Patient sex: M
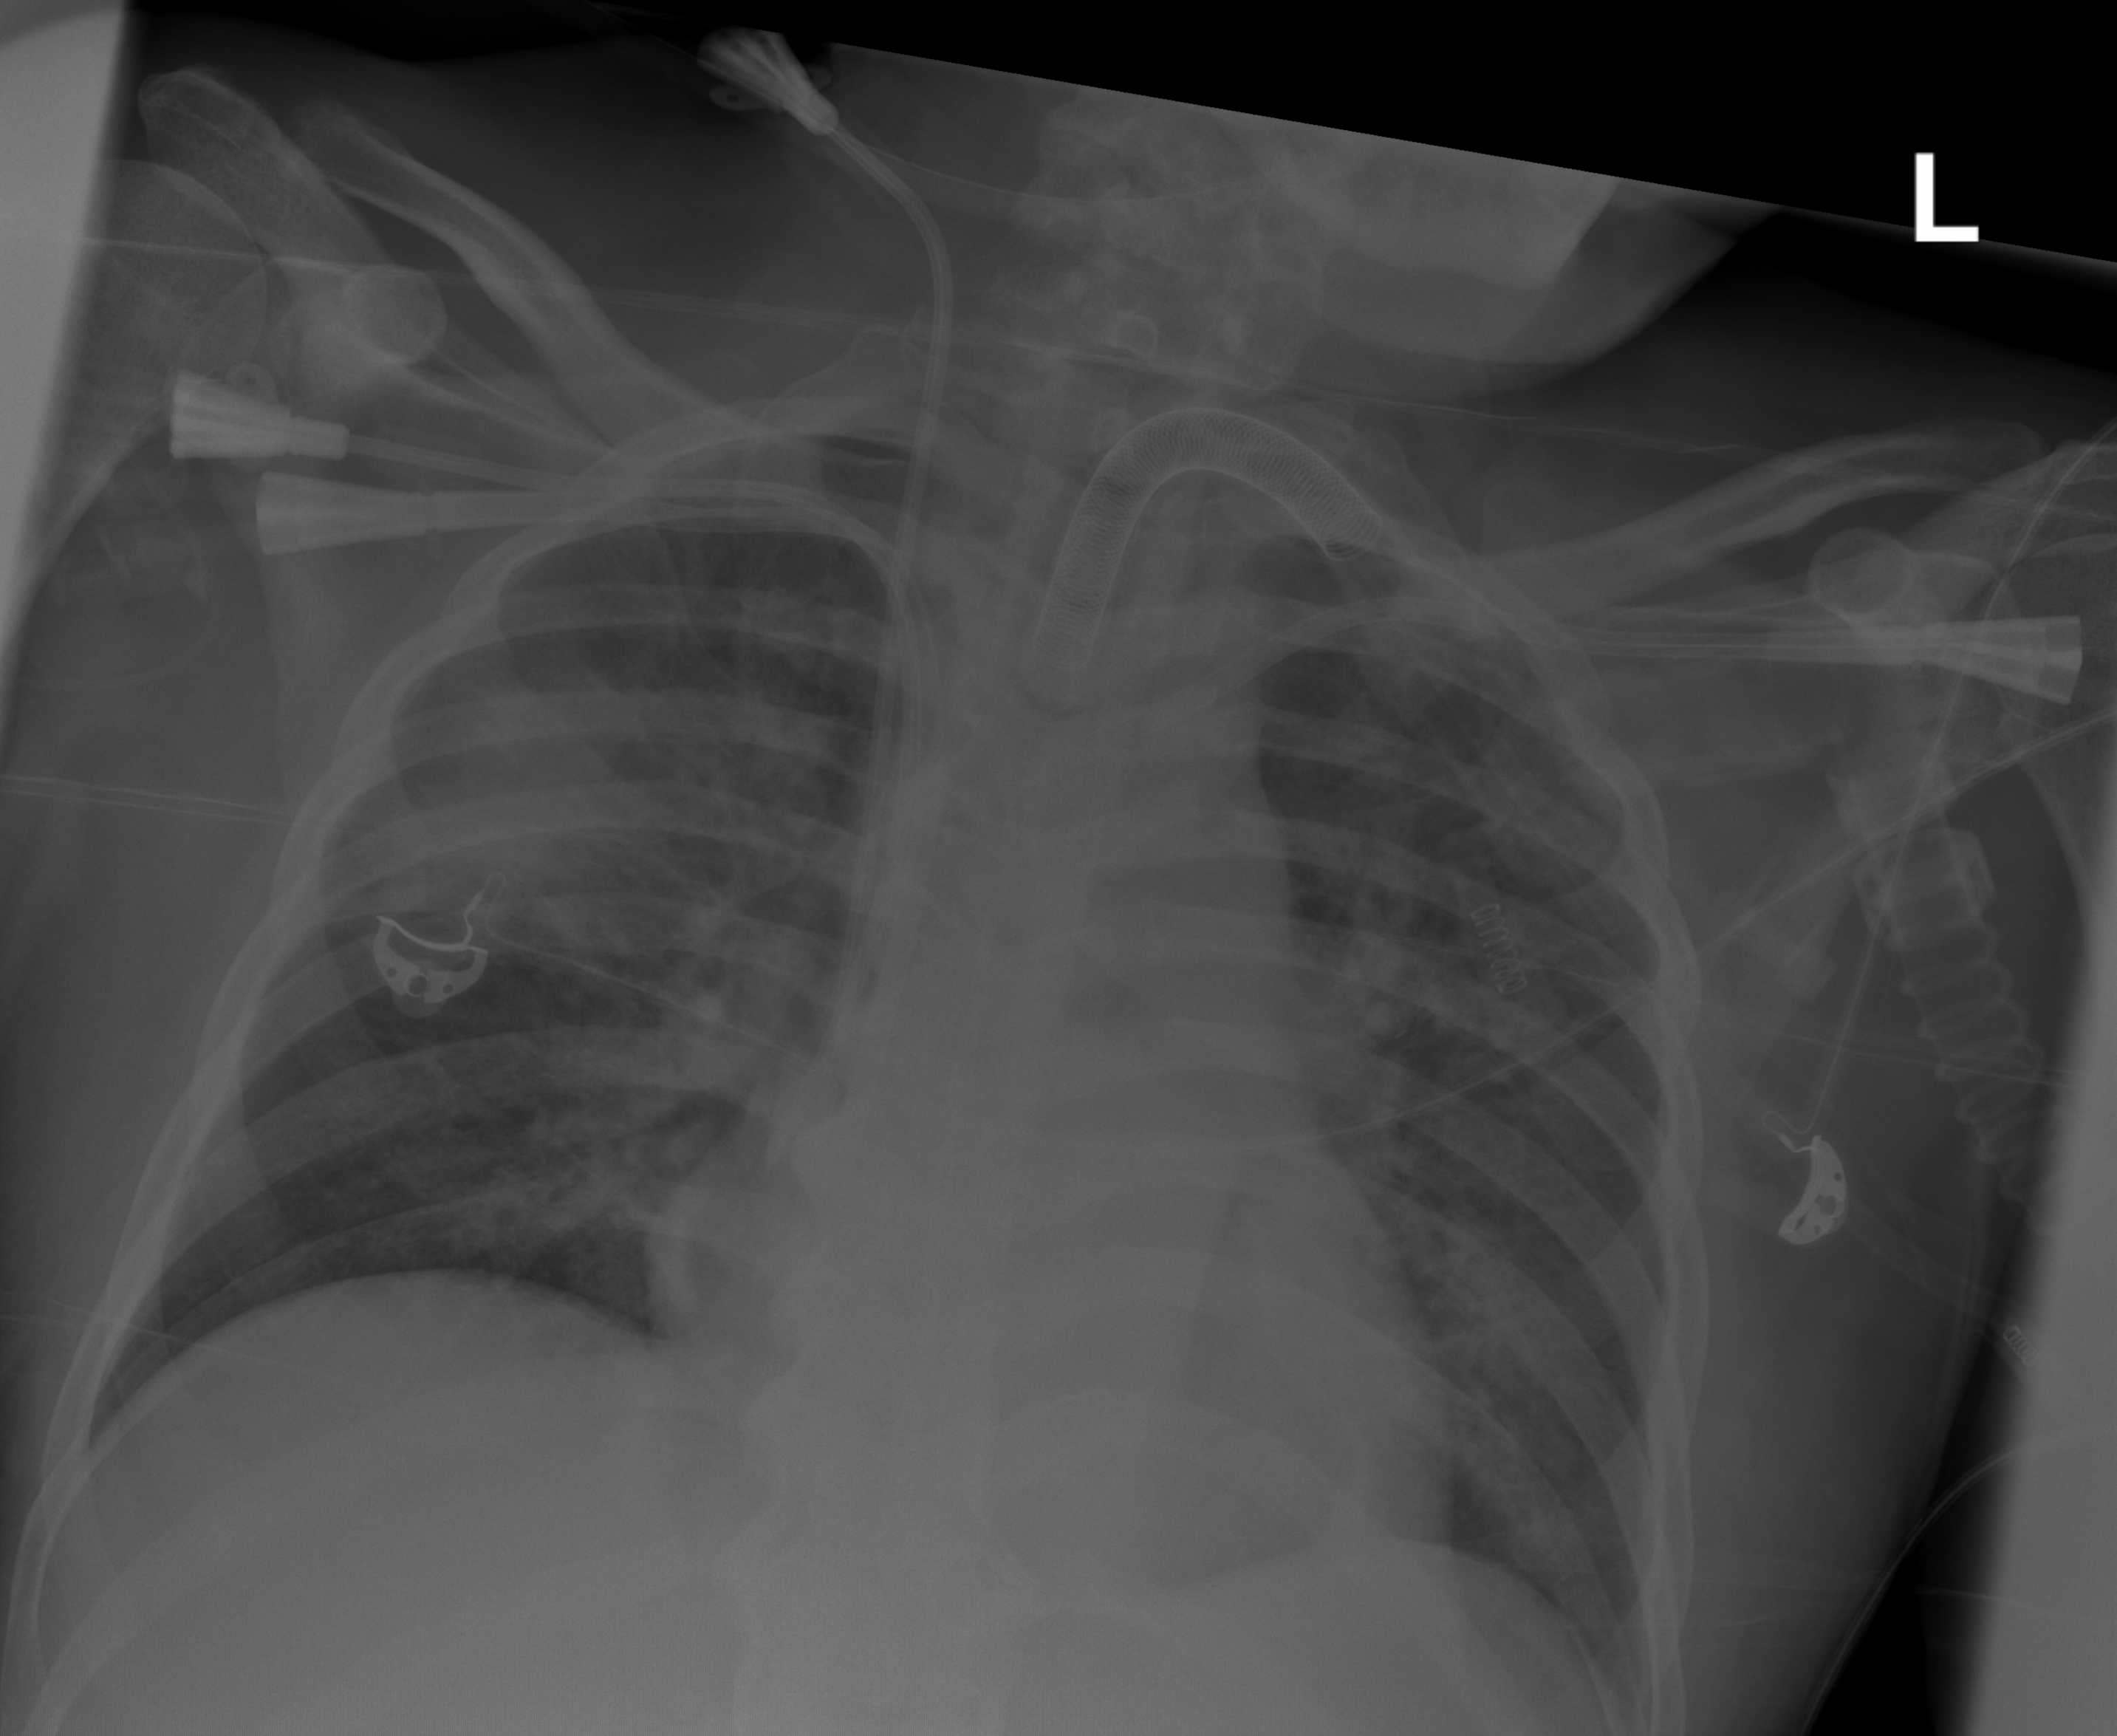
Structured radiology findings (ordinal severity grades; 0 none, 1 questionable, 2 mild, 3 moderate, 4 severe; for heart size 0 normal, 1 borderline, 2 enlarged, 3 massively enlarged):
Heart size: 0
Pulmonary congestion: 2
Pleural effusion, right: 0
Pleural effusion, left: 0
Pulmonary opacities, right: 2
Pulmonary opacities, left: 2
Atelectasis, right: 2
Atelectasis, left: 2